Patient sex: M
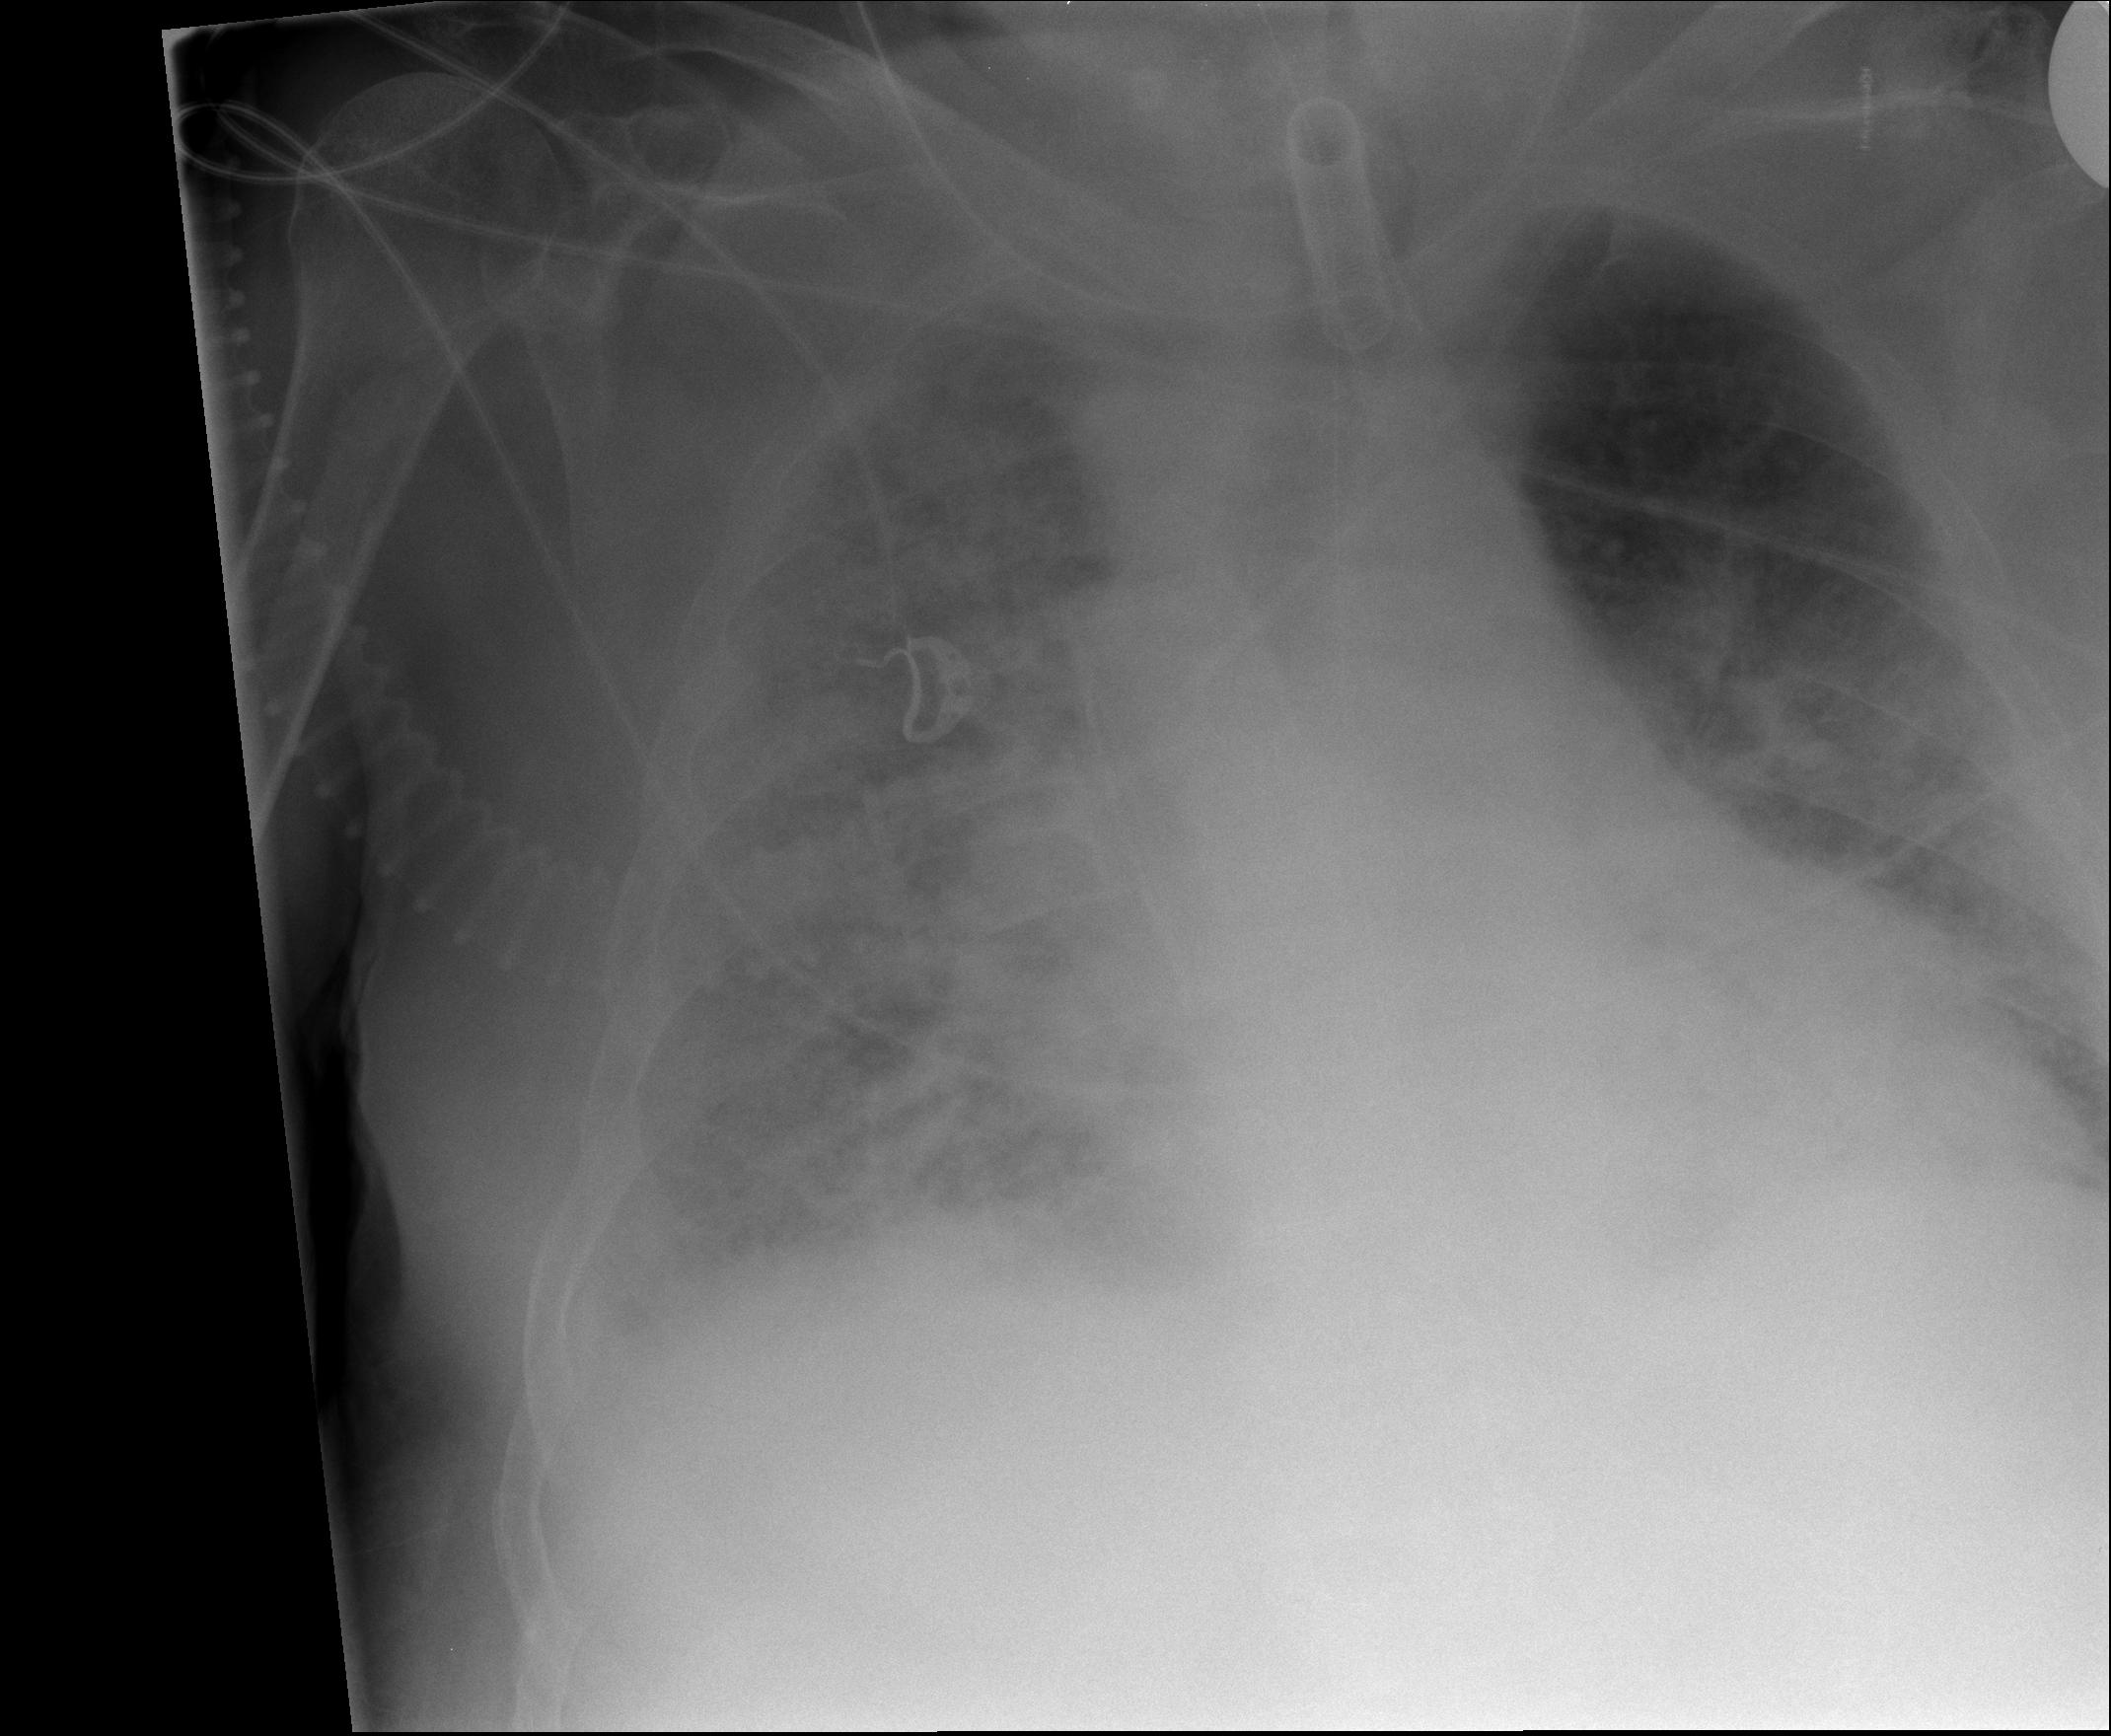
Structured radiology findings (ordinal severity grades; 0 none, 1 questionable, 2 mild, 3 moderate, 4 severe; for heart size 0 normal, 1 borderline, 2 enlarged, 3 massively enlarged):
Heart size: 0
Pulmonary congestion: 3
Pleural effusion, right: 2
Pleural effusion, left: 2
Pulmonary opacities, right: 3
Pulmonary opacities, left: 2
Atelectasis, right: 3
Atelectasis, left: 2